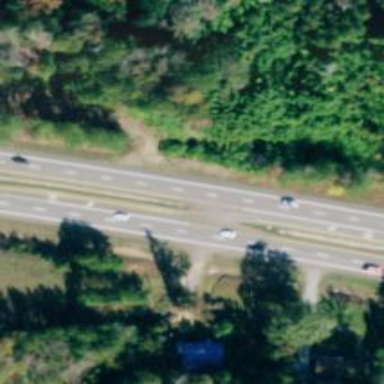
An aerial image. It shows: Trunk link highway.